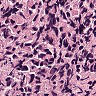
Metastatic tissue present: yes